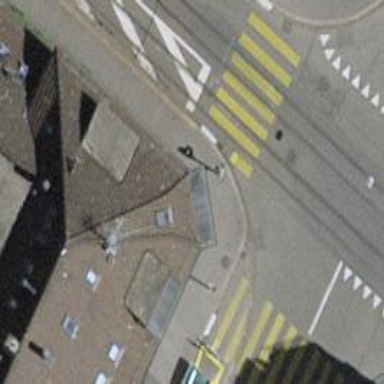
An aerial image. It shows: Tram railway crossing.